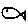
Label: fish